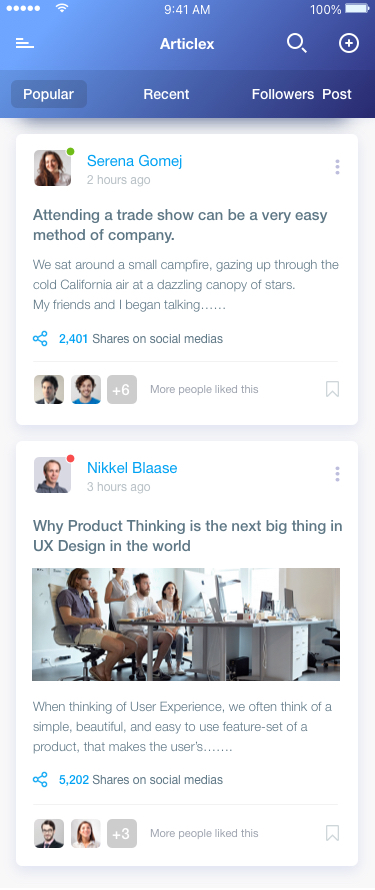
Text in this UI design:
Popular                  Recent                Followers  Post
Articlex
Attending a trade show can be a very easy method of company.
We sat around a small campfire, gazing up through the cold California air at a dazzling canopy of stars.
My friends and I began talking……
2,401 Shares on social medias
Serena Gomej
2 hours ago
More people liked this
+6
Why Product Thinking is the next big thing in UX Design in the world
When thinking of User Experience, we often think of a simple, beautiful, and easy to use feature-set of a product, that makes the user’s…….
5,202 Shares on social medias
Nikkel Blaase
3 hours ago
More people liked this
+3